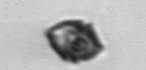
Label: Kryptoperidinium_triquetrum